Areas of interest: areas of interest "Weihai City Martyrs' Cemetery - Above-ground Parking Lot"
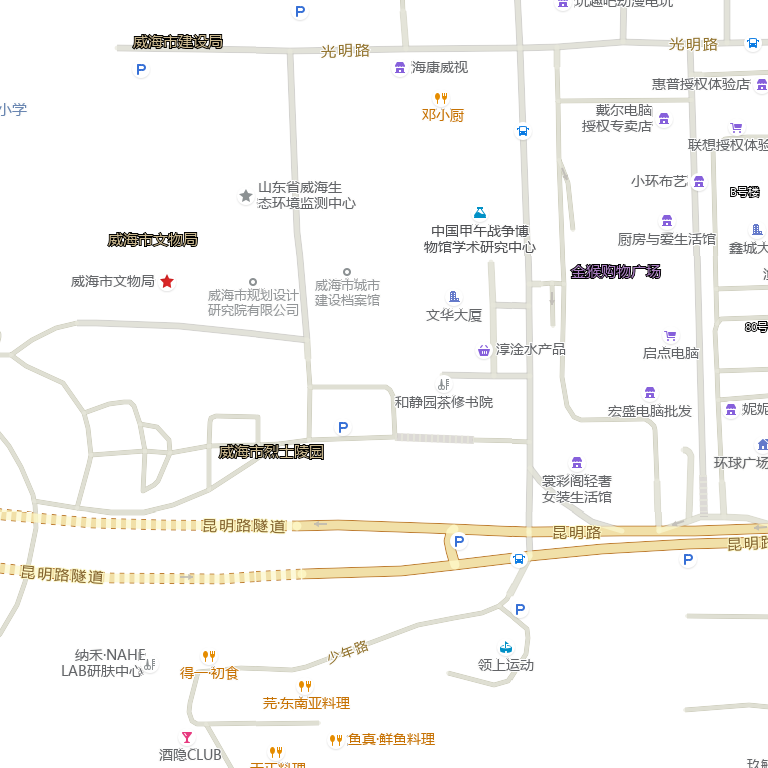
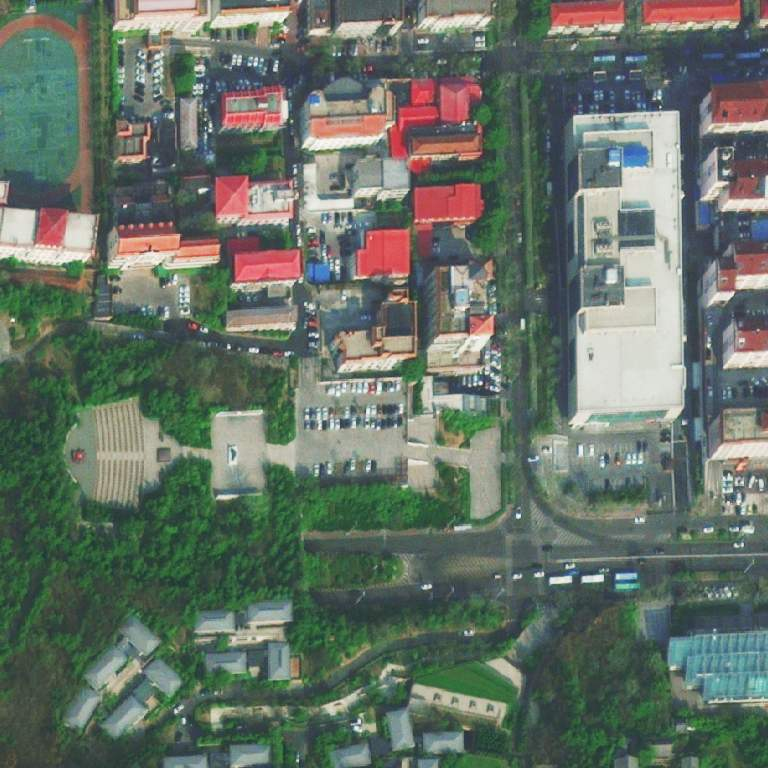